Aerial crown-view tile of a tropical tree (Barro Colorado Island, Panama), acquired 20250915:
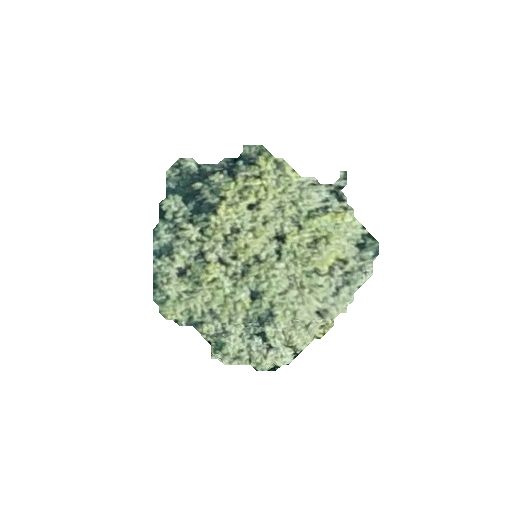
Species: Apeiba tibourbou
GBIF accepted scientific name: Apeiba tibourbou
Crown area: 51.41 m²